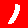
Digit: 1